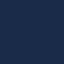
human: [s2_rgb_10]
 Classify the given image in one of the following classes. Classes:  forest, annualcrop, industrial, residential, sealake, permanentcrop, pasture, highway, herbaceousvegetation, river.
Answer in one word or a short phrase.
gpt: SeaLake